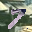
Label: 7